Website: ulta-beauty
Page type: store-pickup
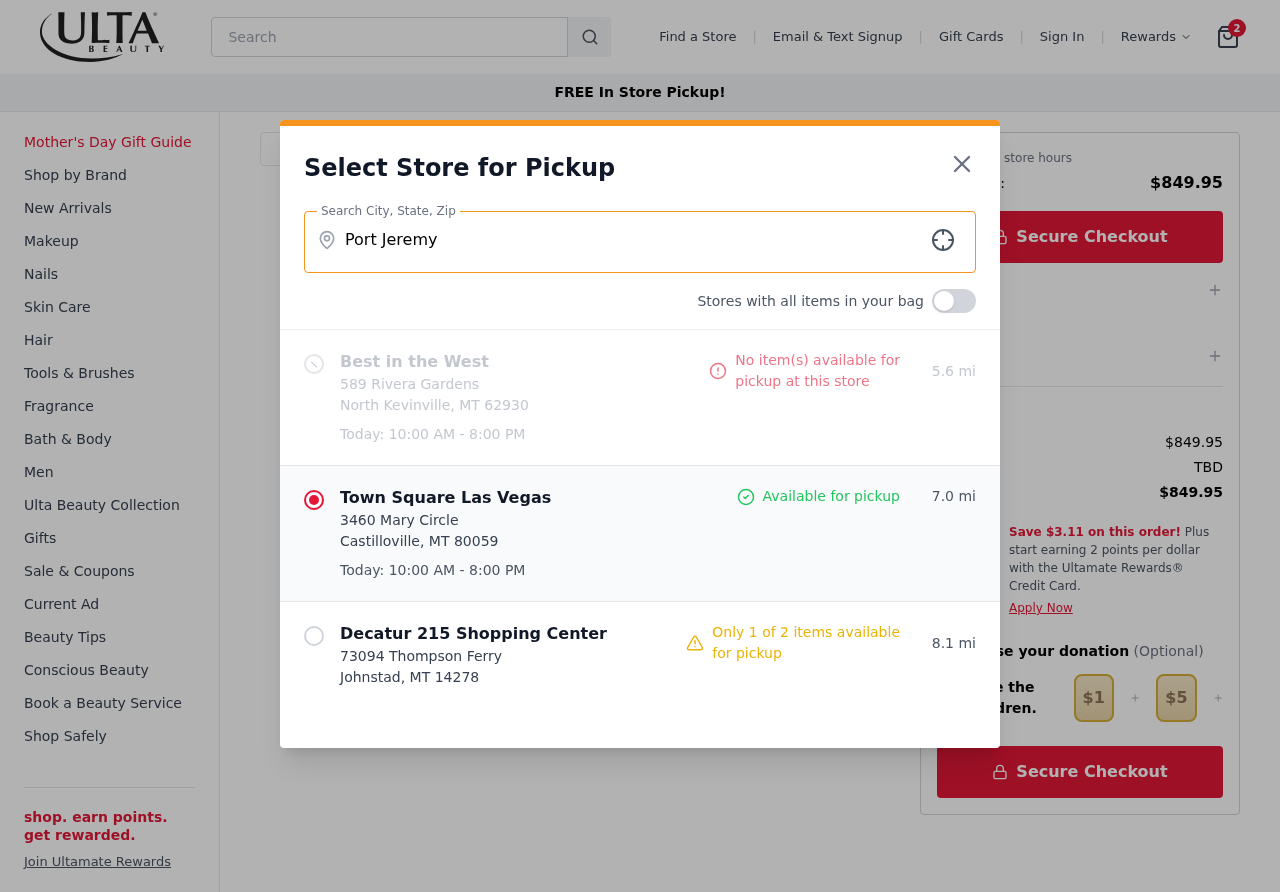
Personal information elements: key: PII_CITY
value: Port Jeremyhaven
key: PII_LOCATION1_CITY_STATE_ZIP
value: North Kevinville, MT 62930
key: PII_LOCATION1_NAME
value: Best in the West
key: PII_LOCATION1_STREET
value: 589 Rivera Gardens
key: PII_LOCATION2_CITY_STATE_ZIP
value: Castilloville, MT 80059
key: PII_LOCATION2_NAME
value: Town Square Las Vegas
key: PII_LOCATION2_STREET
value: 3460 Mary Circle
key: PII_LOCATION3_CITY_STATE_ZIP
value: Johnstad, MT 14278
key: PII_LOCATION3_NAME
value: Decatur 215 Shopping Center
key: PII_LOCATION3_STREET
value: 73094 Thompson Ferry
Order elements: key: ORDER_NUM_ITEMS
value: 2
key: ORDER_TOTAL
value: $849.95
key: ORDER_SUBTOTAL
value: $849.95
Search elements: key: HEADER_SEARCH
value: Search
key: SEARCH_STORE_LOCATION
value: Port Jeremyhaven